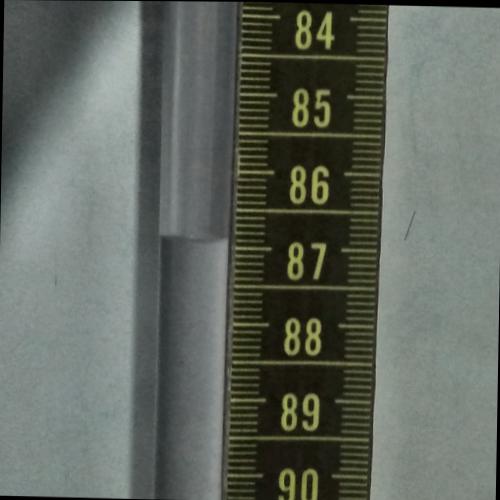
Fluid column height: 86.9 cm